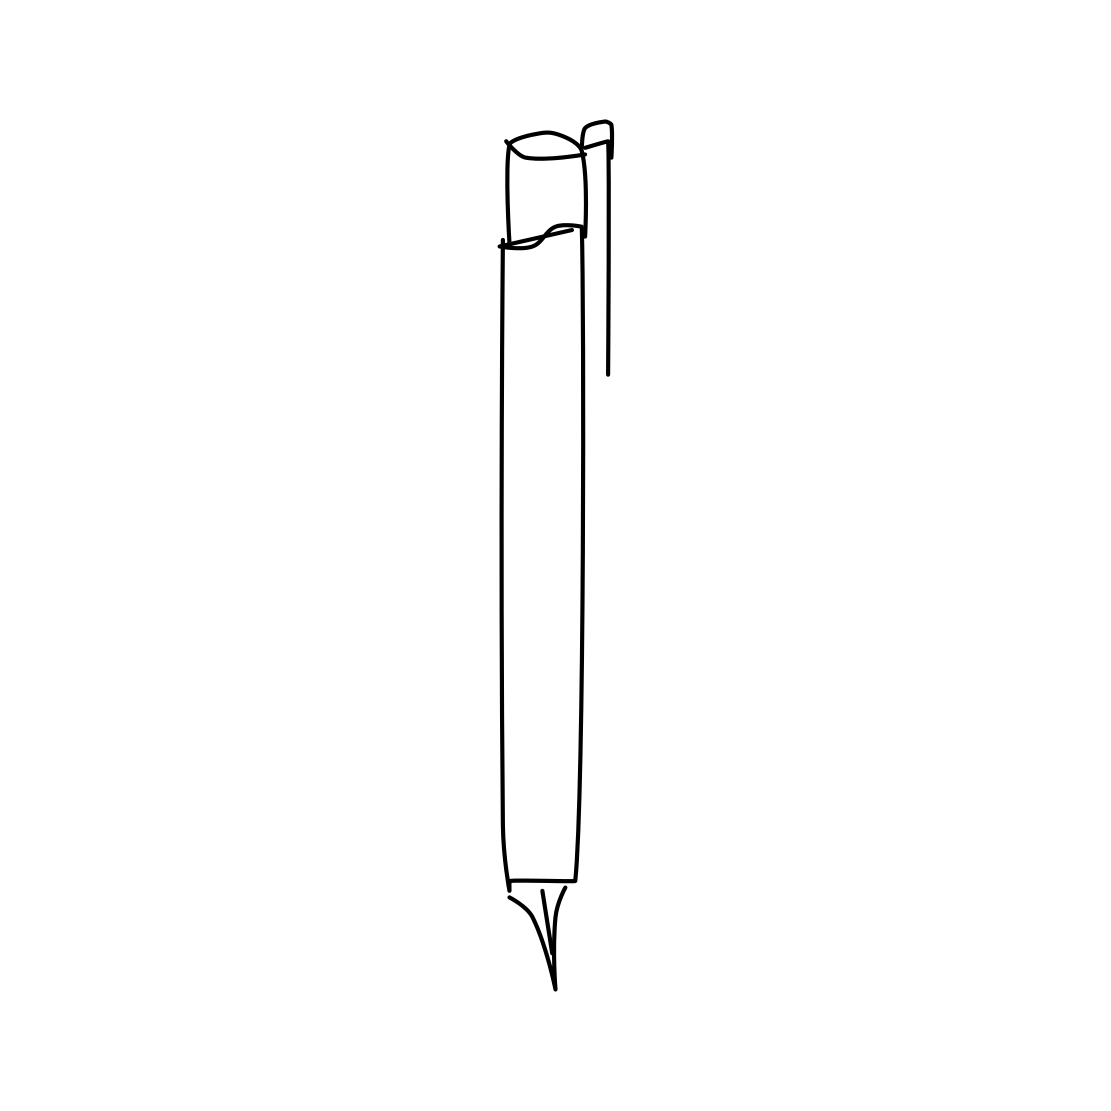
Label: pen